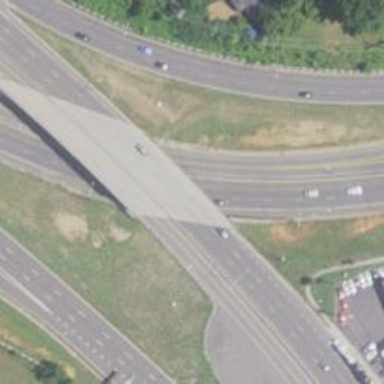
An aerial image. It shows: Bridge over trunk highway expressway.